Question: I've installed Gitlabs community edition v7.6.2 and am trying to use a FreeIPA server as the ldap solution for its user management. Basically it looks like it's working fine and I manage to login with an account provided by my ldap server. However when I login I get stuck on a user edit page. On this page I can't alter email but it looks like Gitlabs is expecting a proper replacement for its auto-generated email.
I've created and user called bob on FreeIPA with the mail adress bob@testdomain.com.
ldapsearch -x -h localhost uid=bob
'''
dn: uid=bob,cn=users,cn=accounts,dc=testdomain,dc=com
displayName: bob bob
cn: bob bob
objectClass: top
objectClass: person
objectClass: organizationalperson
objectClass: inetorgperson
objectClass: inetuser
objectClass: posixaccount
objectClass: krbprincipalaux
objectClass: krbticketpolicyaux
objectClass: ipaobject
objectClass: ipasshuser
objectClass: ipaSshGroupOfPubKeys
objectClass: mepOriginEntry
loginShell: /bin/sh
sn: bob
gecos: bob bob
homeDirectory: /home/bob
krbPwdPolicyReference: cn=global_policy,cn=TESTDOMAIN.COM,cn=kerberos,dc=testdomain,dc=com
mail: bob@testdomain.com
krbPrincipalName: bob@TESTDOMAIN.COM
givenName: bob
uid: bob
initials: bb
ipaUniqueID: d7c3d5bc-abb3-11e4-a1d6-080027079e3d
uidNumber: 497600001
gidNumber: 497600001
krbPasswordExpiration: 20150203144923Z
krbLastPwdChange: 20150203144923Z
krbExtraData:: AALz39BUcm9vdC9hZG1pbkBBTUJBUkkuQVBBQ0hFLk9SRwA=
mepManagedEntry: cn=bob,cn=groups,cn=accounts,dc=testdomain,dc=com
'''
And edited /etc/gitlab/gitlab.rb to talk to my ldap directory without a bind user:
'''
gitlab_rails['ldap_enabled'] = true
gitlab_rails['ldap_host'] = 'ldap.testdomain.com'
gitlab_rails['ldap_port'] = 389
gitlab_rails['ldap_uid'] = 'uid'
gitlab_rails['ldap_method'] = 'plain'
gitlab_rails['ldap_allow_username_or_email_login'] = true
gitlab_rails['ldap_base'] = 'dc=testdomain,dc=com'
'''
If I try to login at this point it kind of works. It accepts the password for bob. However instead of showing the usual landing page the Profile settings page is shown with a very ambiguous message.

So I have to change the email address, the only field completely unchangeable in this dialog. I assume this is due to Gitlab relying on ldap to provide a mail address. My ldap does provide this field according to the ldapsearch command however Gitlab doesn't seem to be able to pick up on this. Every link I follow within this page will do a redirect to this page. So essentially I created a brick.
To be complete this is in my /var/log/gitlab/gitlab-rails/application.log:
'''
# Logfile created on 2015-02-03 10:53:07 +0000 by logger.rb/44203
February 03, 2015 10:53: User "Administrator" (admin@example.com) was created
February 03, 2015 15:22: User "bob bob" (temp-email-for-oauth-bob@gitlab.localhost) was created
February 03, 2015 15:22: (OAuth) saving user temp-email-for-oauth-bob@gitlab.localhost from login with extern_uid => uid=bob,cn=users,cn=compat,dc=testdomain,dc=com
'''
Does anyone have any idea how to fix this? Much appreciated!
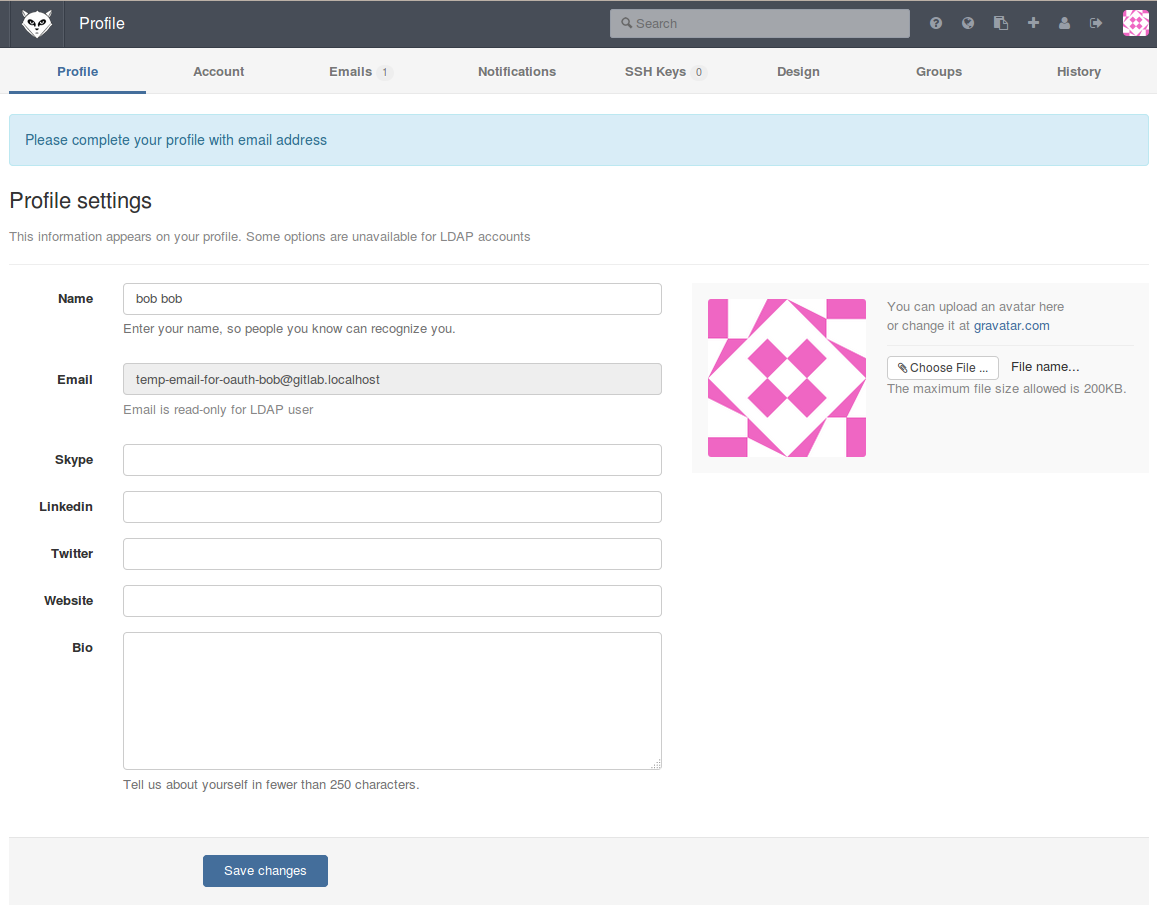
Answer: Change your base dn ('ldap_base' in gitlab speak) to 'cn=accounts,dc=testdomain,dc=com'
I think gitlab gets confused by the entry returned over the compat tree -- FreeIPA has support for exposing users and groups via RFC2307 schema. If you use $SUFFIX ('dc=testdomain,dc=com'), both primary and compat entries would get matched and gitlab will pick one that is returned first, usually a compat tree entry. Compat entry is for identity mapping for old UNIX clients (nss_ldap, Solaris or a like), so it has only RFC2307 attributes and no mail attribute.
Also, make sure you are using authenticated bind. With FreeIPA 4.x preventing information disclosure over anonymous binds for majority of attributes, 'mail' is one of the attributes that are only accessible to authenticated binds.